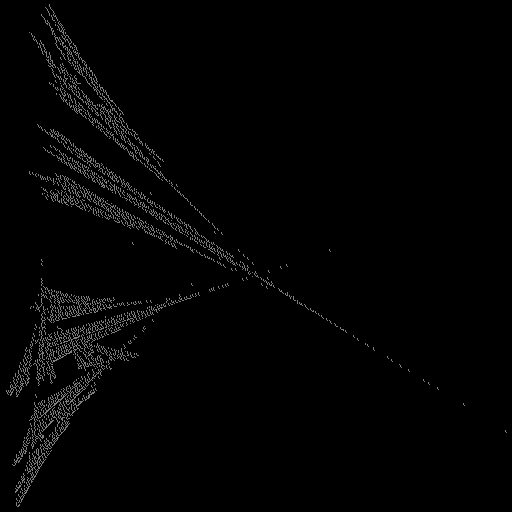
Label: ginkgo